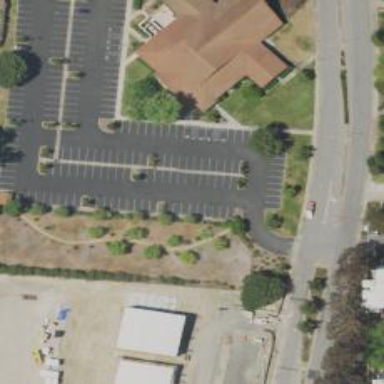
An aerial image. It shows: Parking space.